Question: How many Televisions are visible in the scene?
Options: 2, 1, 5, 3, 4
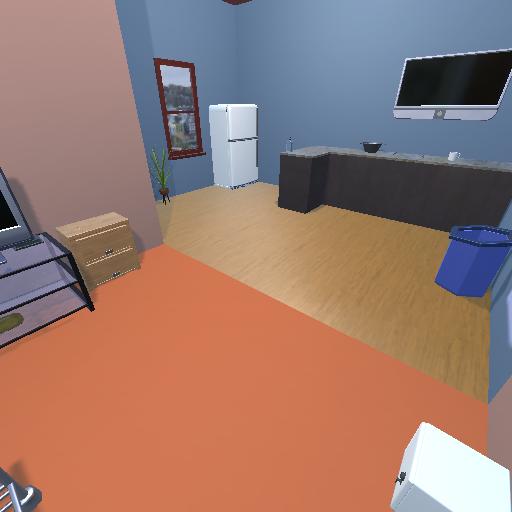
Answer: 2